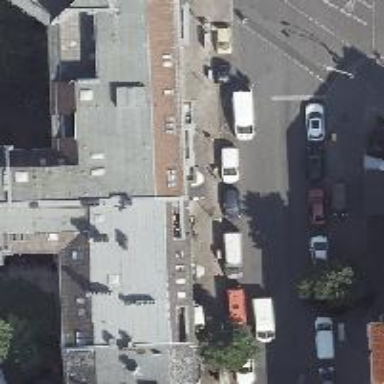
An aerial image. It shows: Parking lane area.